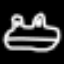
Label: frog